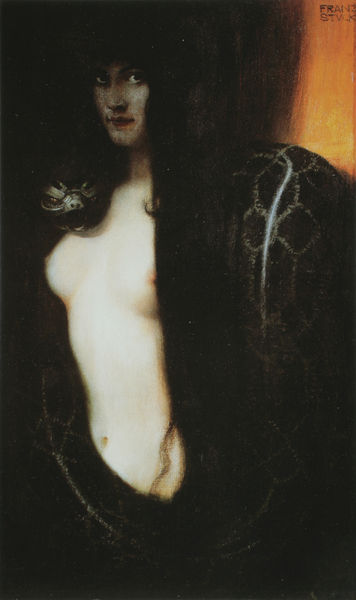
Titel: Die Sünde
Künstler: Franz von Stuck
Standort: München
Institution: Neue Pinakothek
Schlagwörter: akt, dunkel, gemälde, haut, kopf, körper, nackt, schatten, umhang, weiß, frauen, gelb, ocker, braun, brust, busen, frau, haar, hell, hintergrund, licht, mund, nase, orange, profil, schwarz, ölbild, blick, dame, rot, hochformat, malerei, muster, ornament, symbolismus, jacke, wand, augen, gesicht, pelz, hals, portrait, porträt, signatur, öl, auge, gewand, gold, haare, mantel, dekolletee, frontal, lippen, schulter, voyeur, schwanz, brüste, düster, erhaben, jugendstil, weib, weiblich, inschrift, finster, glanz, stuck, nabel, bauch, halbnackt, bauchnabel, brustwarze, brustwarzen, erotik, oberkörper, klimt, gestalt, betrachter, schimmer, eva, münchen, linie, sex, schwarz weiss, nd, scharz, schlange, allegorie, franz, altar, bademantel, villa, verführung, lust, schlangen, bleich, verhüllt, sünde, schlängeln, mystik, villa stuck, franz von stuck, altarbild, franz stuck, fratze, monster, pinakothek, natter, laster, sünderin, diabolisch, mysteriös, portröt, schwarzes haar, kobra, akr, nackte brust, geheimnisbvoll